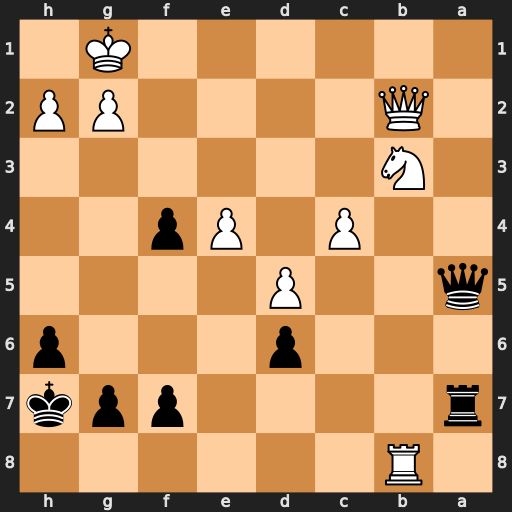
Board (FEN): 1R6/r4ppk/3p3p/q2P4/2P1Pp2/1N6/1Q4PP/6K1
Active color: b
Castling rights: -
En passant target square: -
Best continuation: Qe1#